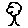
Label: tree